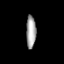
Tissue: prostate
Cell type: T cells
Senescence score: 0.3317
Nuclear area (px): 315
Mean DAPI intensity: 163.317